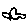
Label: car